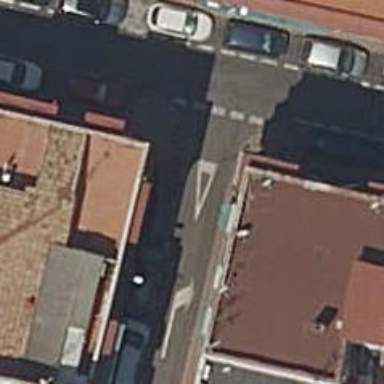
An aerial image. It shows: Asphalt footway with uncontrolled crossing. The crossing has markings.